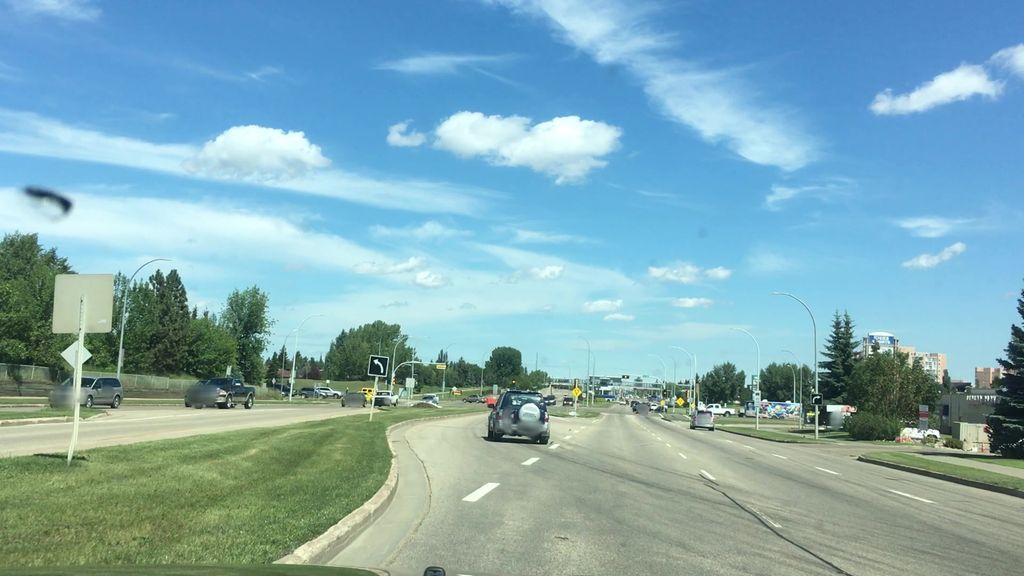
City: edmonton